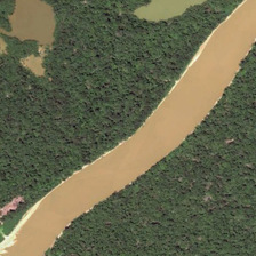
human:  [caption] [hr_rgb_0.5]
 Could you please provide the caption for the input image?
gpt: The river goes through the forest and has some ponds.

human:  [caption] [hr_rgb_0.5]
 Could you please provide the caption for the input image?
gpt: the river divide the rainforest decorated with lakes into two parts .

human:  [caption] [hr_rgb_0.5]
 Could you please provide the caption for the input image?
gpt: a brown pond lies in the forest nearby the yellow river .

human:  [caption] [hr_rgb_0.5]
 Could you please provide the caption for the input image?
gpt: The river extends across the forest in several ponds.

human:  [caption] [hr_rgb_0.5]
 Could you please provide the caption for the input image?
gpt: the stretch of the river is through the forest with some ponds.